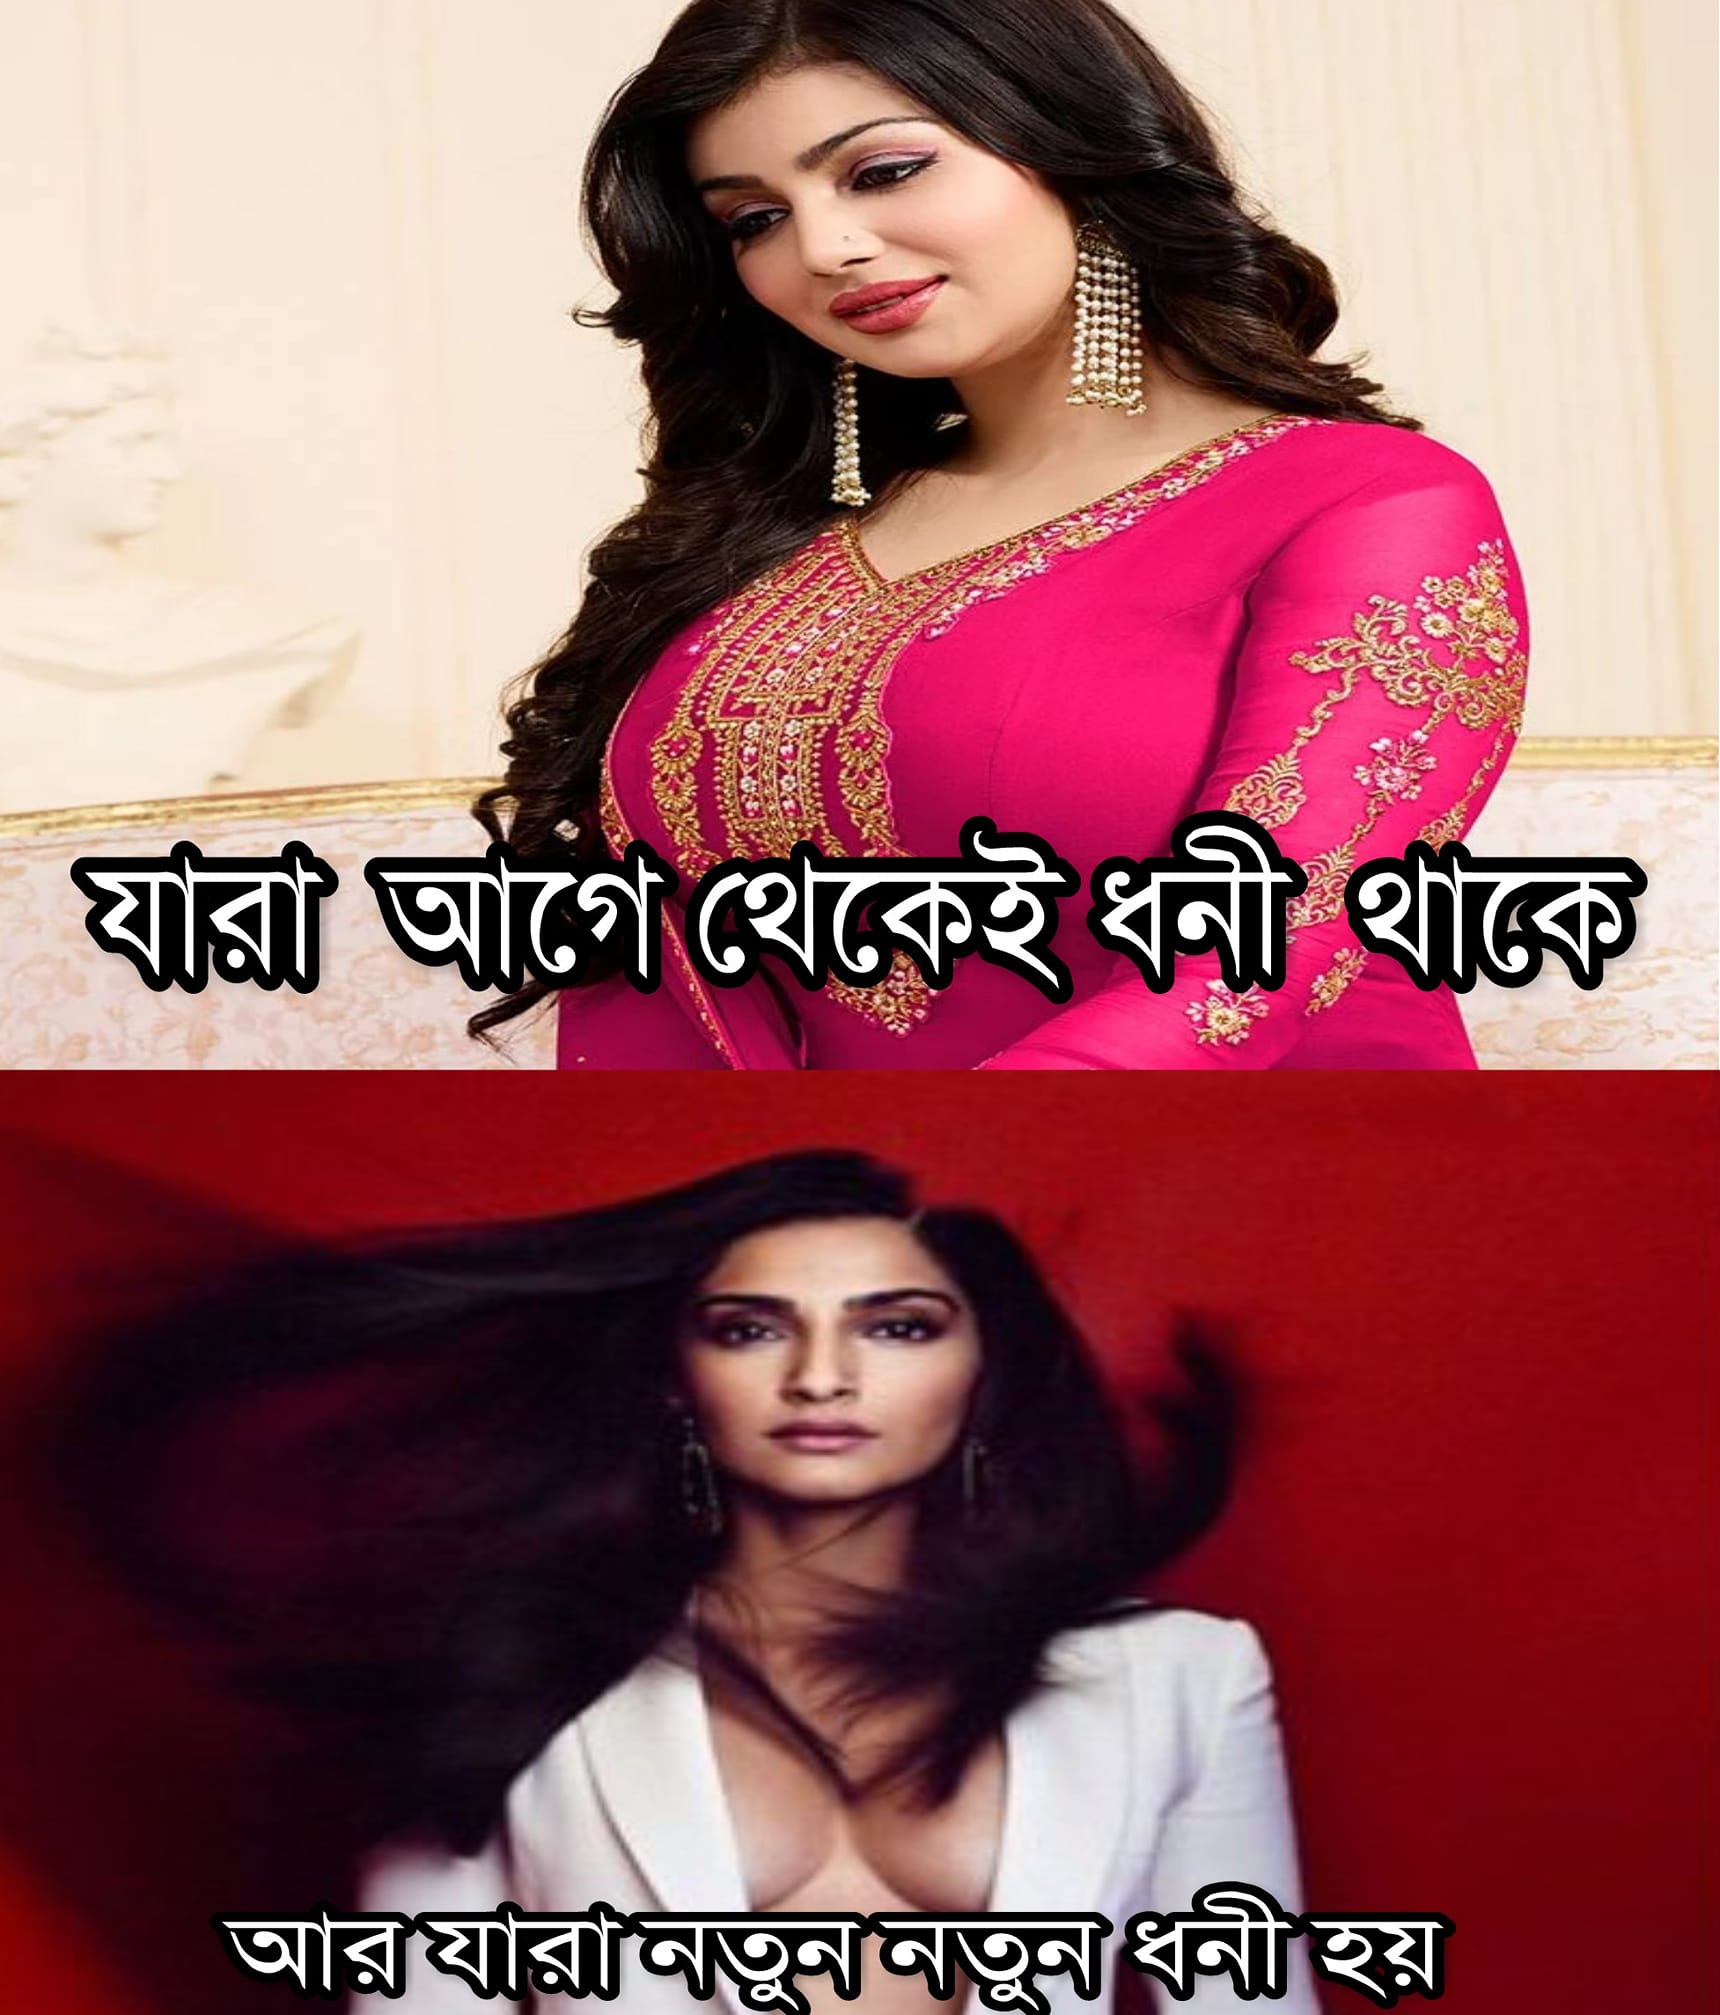
Caption: যারা আগে থেকেই ধনী থাকে     আর যারা নতুন নতুন ধনী হয়
Label: hate